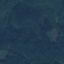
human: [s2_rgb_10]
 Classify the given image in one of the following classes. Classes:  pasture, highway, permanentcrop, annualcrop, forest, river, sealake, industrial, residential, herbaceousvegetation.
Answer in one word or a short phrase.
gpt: Forest